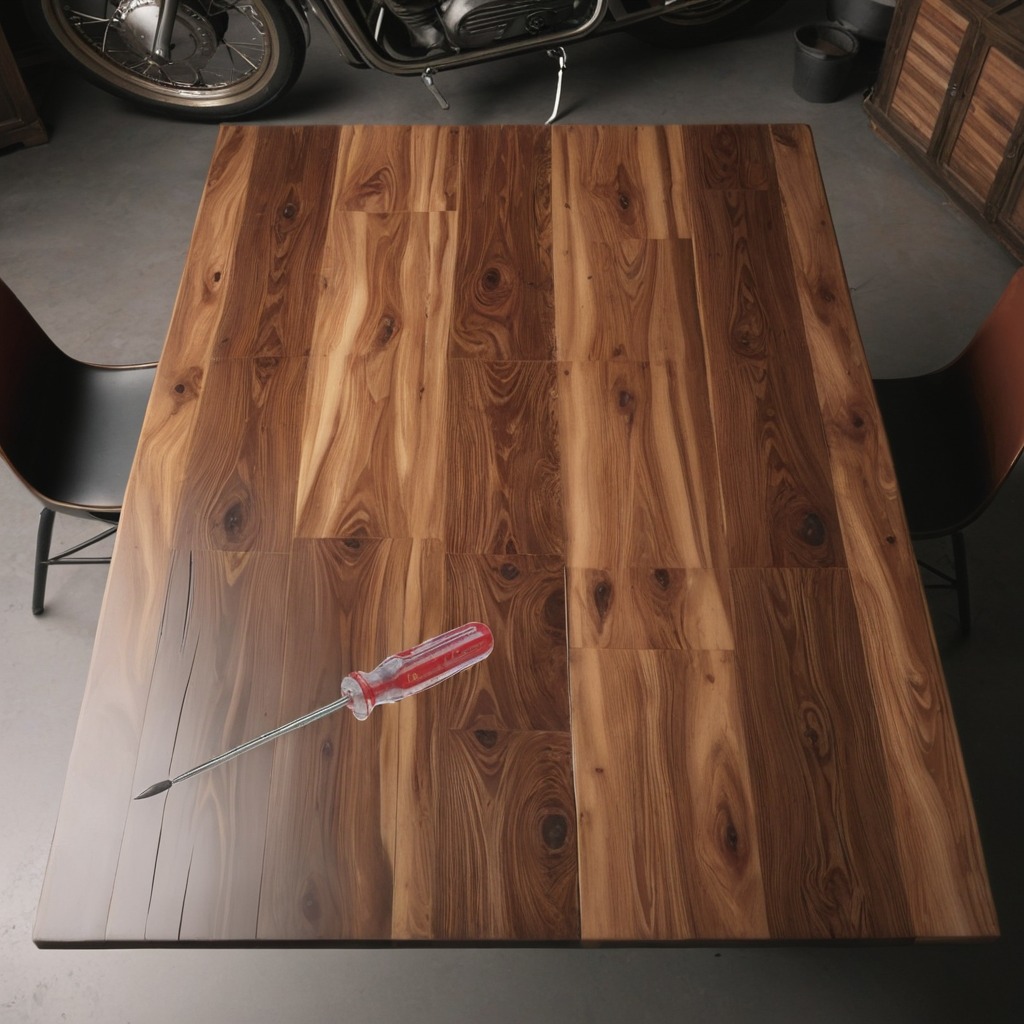
A screwdriver is lying on the wooden table in the vintage motorcycle garage.